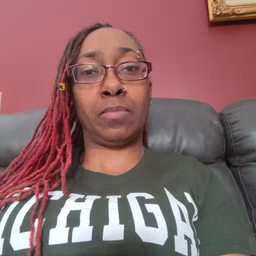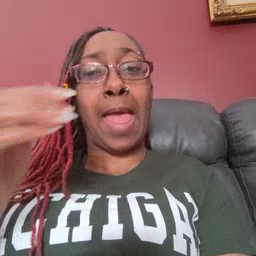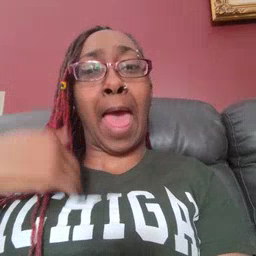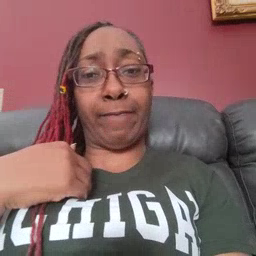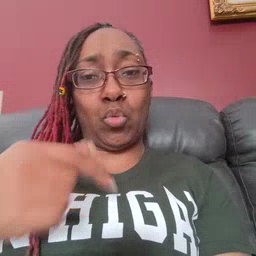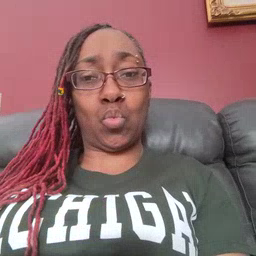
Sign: haveto